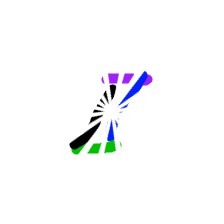
Shape: parallelogram